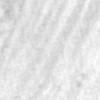
Label: change